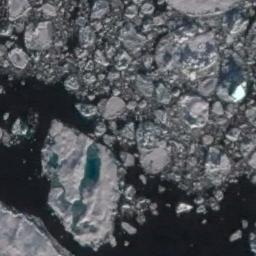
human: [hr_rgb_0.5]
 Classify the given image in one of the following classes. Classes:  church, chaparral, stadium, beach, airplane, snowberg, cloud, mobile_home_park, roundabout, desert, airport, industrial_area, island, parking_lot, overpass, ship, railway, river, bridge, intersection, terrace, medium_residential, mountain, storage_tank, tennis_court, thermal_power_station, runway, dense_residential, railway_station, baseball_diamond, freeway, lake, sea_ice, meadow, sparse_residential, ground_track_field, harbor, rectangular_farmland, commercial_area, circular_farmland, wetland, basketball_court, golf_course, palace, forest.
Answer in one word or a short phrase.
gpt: sea_ice